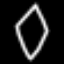
Label: diamond